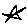
Label: star